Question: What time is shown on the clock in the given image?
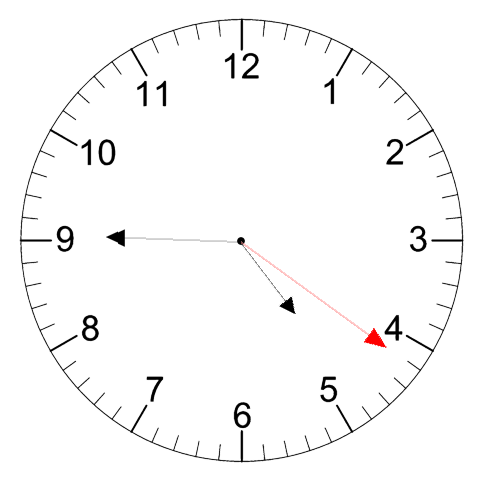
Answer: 04:45:21